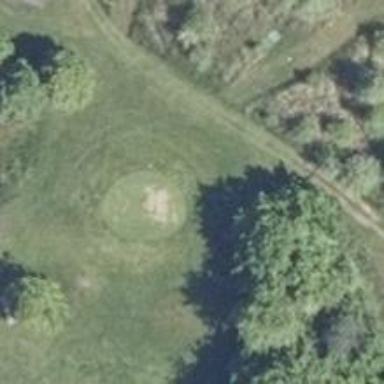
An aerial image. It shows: Golf tee.